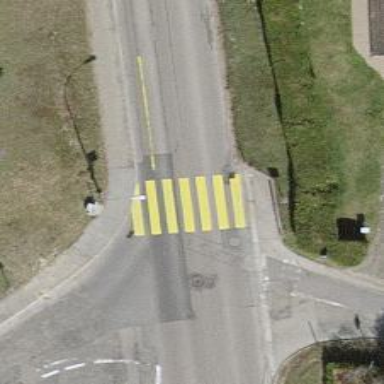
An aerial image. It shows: Pedestrian crossing with zebra markings on footway.